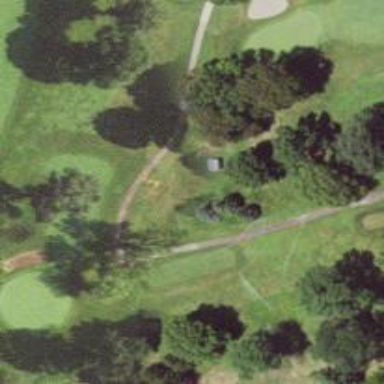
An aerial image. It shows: Path used for both walking and golf.